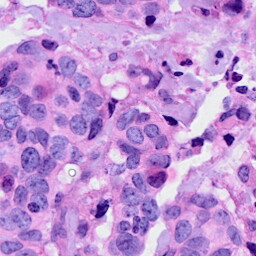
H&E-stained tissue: Breast